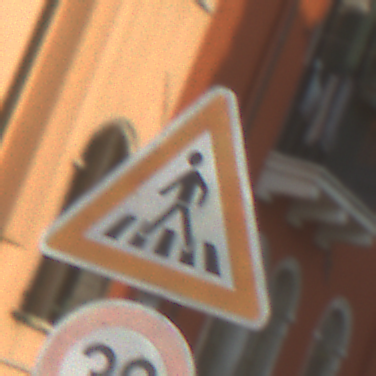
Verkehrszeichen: FussgaengerueberwegRechts
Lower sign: Geschwindigkeit30
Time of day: MorningAfternoon
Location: Outdoor (Urban)
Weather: Clear
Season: NotSpecified
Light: Natural